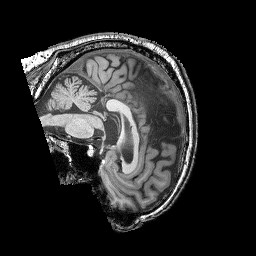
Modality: T1w
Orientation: sagittal
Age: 63
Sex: male
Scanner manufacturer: siemens
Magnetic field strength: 3 T
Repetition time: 2.25 s
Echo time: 0.00411 s